Question: As I <URL> recently there are some types of expressions in which are automatically parsed by the FrontEnd.
For example if we evaluate 'HoldComplete[Rotate[Style[expr, Red], 0.5]]' we see that the FrontEnd does not display the original expression:

Is it possible to control such behavior of the FrontEnd?
And is it possible to get complete list of expressions those are parsed by the FrontEnd automatically?
---
### EDIT
We can see calls to 'MakeBoxes' when using 'Print':
'''
On[MakeBoxes]; Print[HoldComplete@Rotate["text", Pi/2]]
'''
But copy-pasting the printed output gives changed expression: 'HoldComplete[Rotate["text", 1.5707963267948966]]'. It shows that 'Print' does not respect 'HoldComplete'.
When creating output 'Cell' there should be calls for 'MakeBoxes' too. Is there a way to see them?
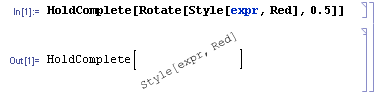
Answer: I have found a <URL> with pretty clear explanation of how graphics functionality works:
> In version 6, the kernel has
absolutely no involvement whatsoever
in generating the rendered image.
The steps taken in displaying a
graphic in version 6 are very much
like those used in displaying
non-graphical output. It works as
follows:1) The expression is evaluated, and
ultimately produces something with
head 'Graphics[]' or 'Graphics3D[]'.2) The resulting expression is passed
through 'MakeBoxes'. 'MakeBoxes' has a
set of rules which turns the graphics
expression into the box language which
the front end uses to represent
graphics. E.g.,'''
In[9]:= MakeBoxes[Graphics[{Point[{0, 0}]}], StandardForm]
'''
> '''
Out[9]= GraphicsBox[{PointBox[{0, 0}]}]
'''
Internally, we call this the "typeset"
expression. It may be a little weird
thinking of graphics as being
"typeset", but it's fundamentally the
same operation which happens for
typesetting (which has worked this way
for 11 years), so I'll use the term.3) The resulting typeset expression is
sent via MathLink to the front end.4) The front end parses the typeset
expression and creates internal
objects which generally have a
one-to-one correspondence to the
typeset expression.5) The front end renders the internal
objects.
This means that the conversion is performed in the Kernel by a call to 'MakeBoxes'.
This call can be intercepted through high-level code:
'''
list = {};
MakeBoxes[expr_, form_] /; (AppendTo[list, HoldComplete[expr]];
True) := Null;
HoldComplete[Rotate[Style[expr, Red], 0.5]]
ClearAll[MakeBoxes];
list
'''
Here is what we get as output:

One can see that 'MakeBoxes' does not respect 'HoldAllComplete' attribute.
The list of symbols which are auto-converted before sending to the FrontEnd one can get from 'FormatValues':
'''
In[1]:= list =
Select[Names["*"],
ToExpression[#, InputForm,
Function[symbol, Length[FormatValues@symbol] > 0, HoldAll]] &];
list // Length
During evaluation of In[1]:= General::readp: Symbol I is read-protected. >>
Out[2]= 162
'''